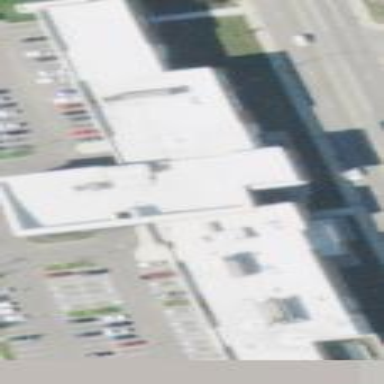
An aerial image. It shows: Building.